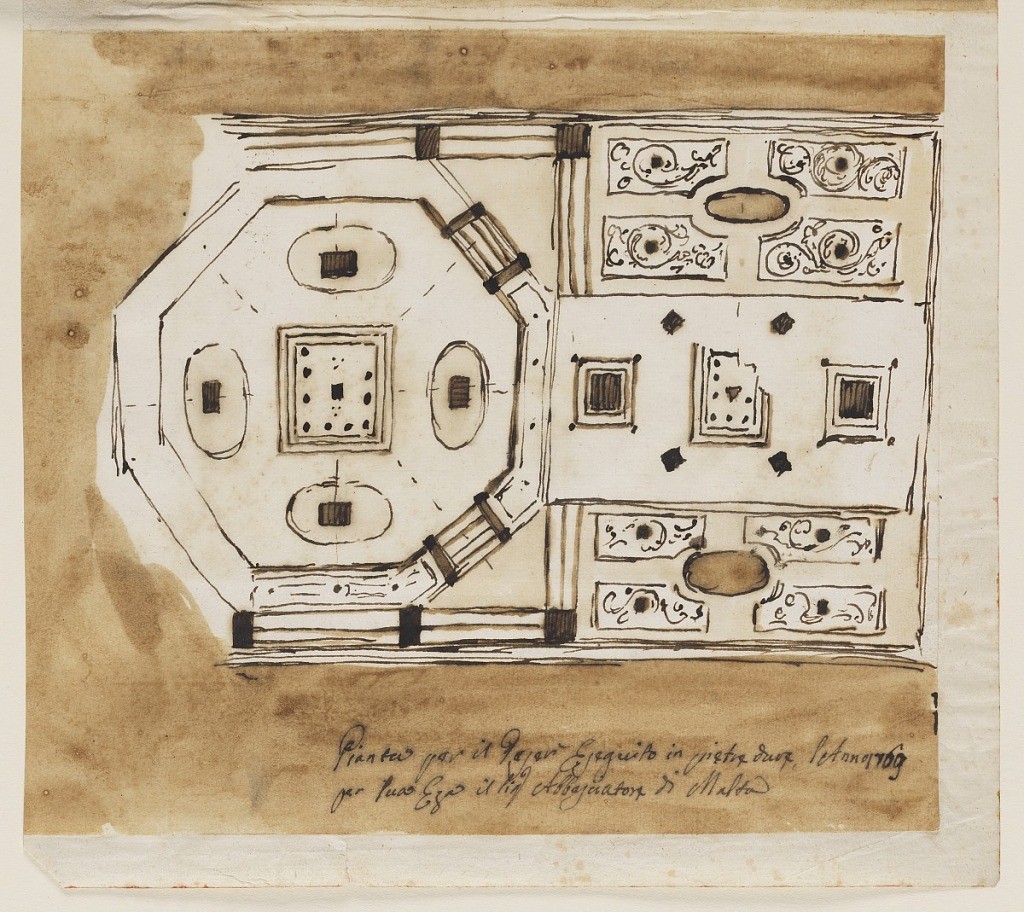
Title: Centerpiece for the Ambassador of the Maltese Order
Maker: Giuseppe Barberi, Italian, 1746–1809
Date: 1769
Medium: Pen and brown ink, brush and brown wash on off-white laid paper, lined
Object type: Drawing
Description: Aerial architectural view of a design for a centerpiece for the ambassador of the Maltese Order. An octagonal form at left with a square at center and ovals at top, left, bottom, and right. At right, three rectangular plans, the top and bottom plans matching, the plan at center with three square forms.